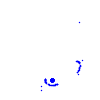
Particle: electron